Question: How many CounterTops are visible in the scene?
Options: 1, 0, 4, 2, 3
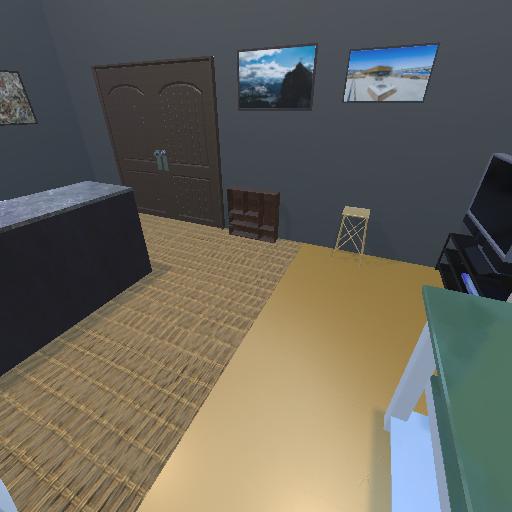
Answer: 1